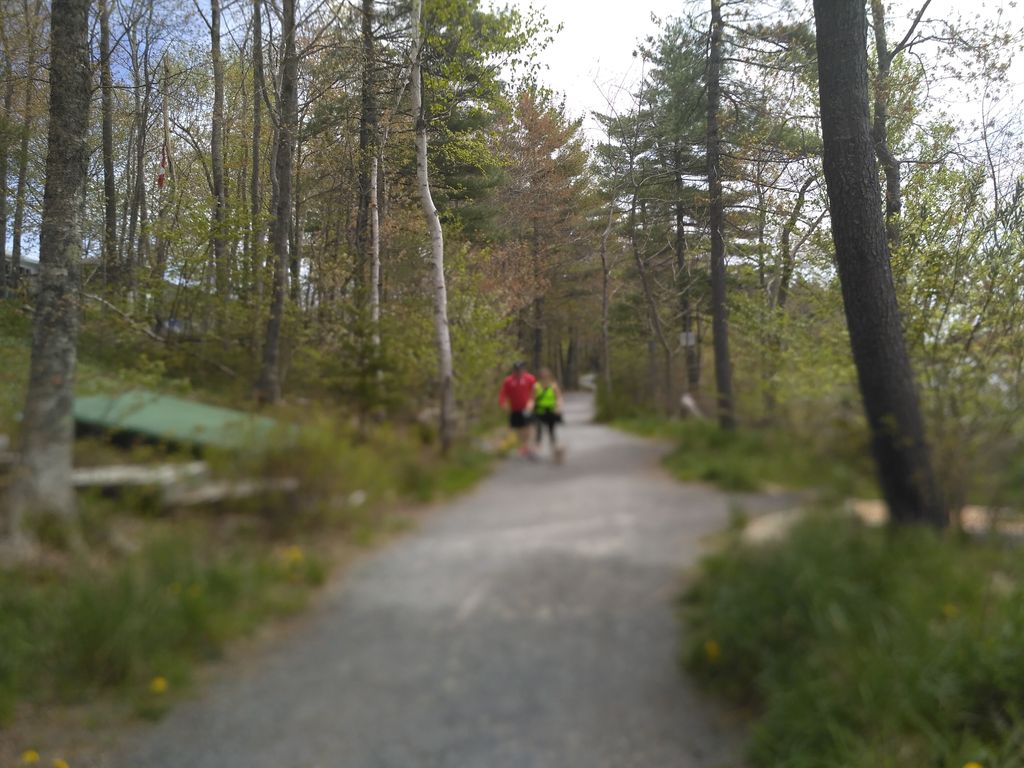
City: halifax